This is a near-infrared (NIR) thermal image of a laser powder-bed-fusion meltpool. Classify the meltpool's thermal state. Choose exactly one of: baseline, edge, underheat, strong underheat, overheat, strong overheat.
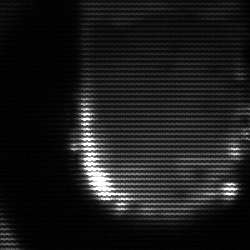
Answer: baseline